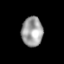
Tissue: lung
Cell type: Myeloid cells
Senescence score: 0.2345
Nuclear area (px): 613
Mean DAPI intensity: 160.215